Question: What is the result of this measurement?
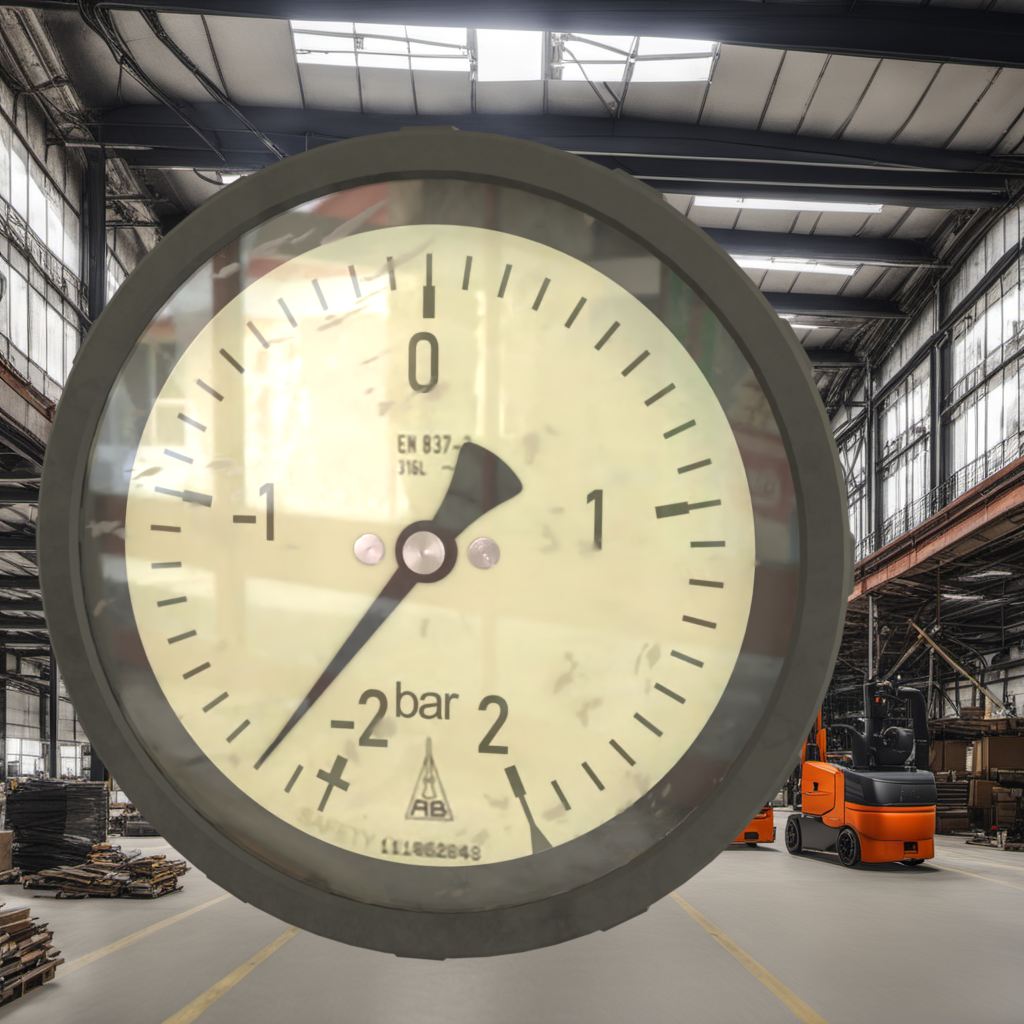
Answer: The result is -1.9
Question: What is the value range of this measurement?
Answer: The range is from -2 to 2
Question: What is the minimum and maximum value of this measurement?
Answer: The minimum value is -2 and the maximum value is 2